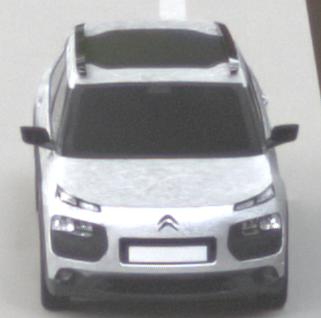
Make: Citroen
Model: C4 Cactus PureTech 75
Detailed model: C4 Cactus
Model produced from: 2014/09
Model produced until: 2015/03
Doors: 5
Color: white
Road condition: dry road
Daytime: morning or afternoon
Contrast: low contrast